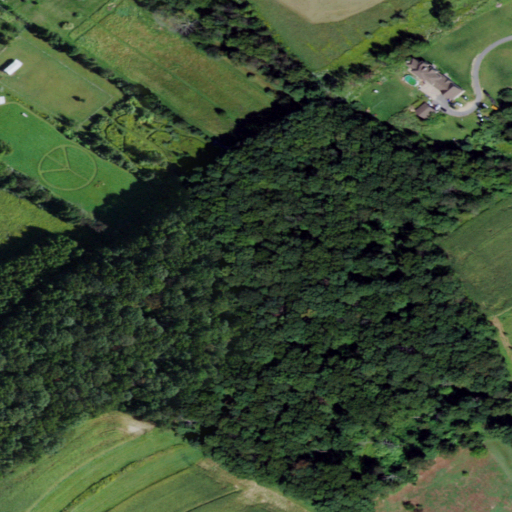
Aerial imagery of mountain in New Jersey named Scotts Mountain containing deciduous forest, pasture, cultivated crops, open development, mixed forest, and medium intensity development